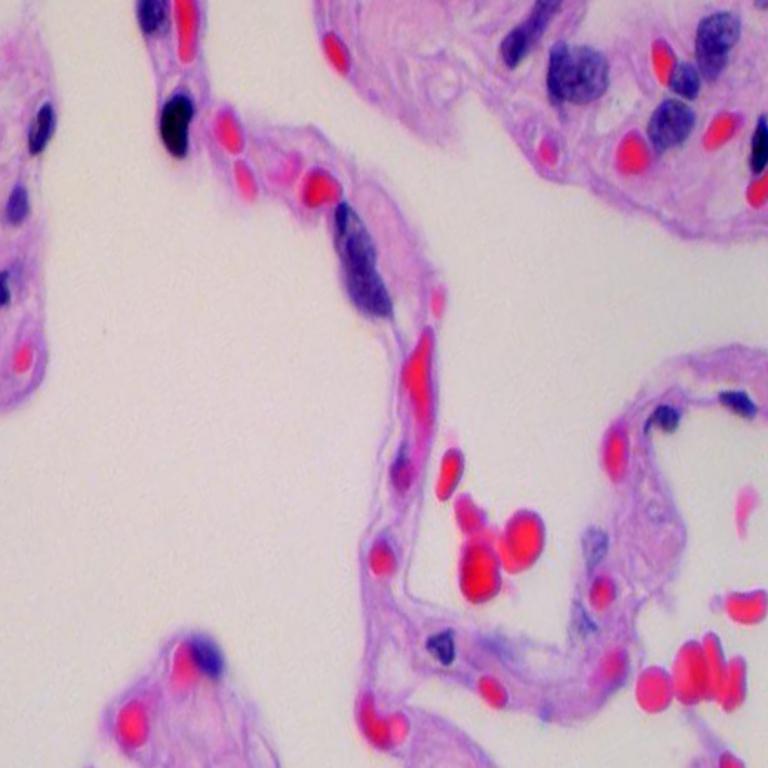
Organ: lung
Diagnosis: benign